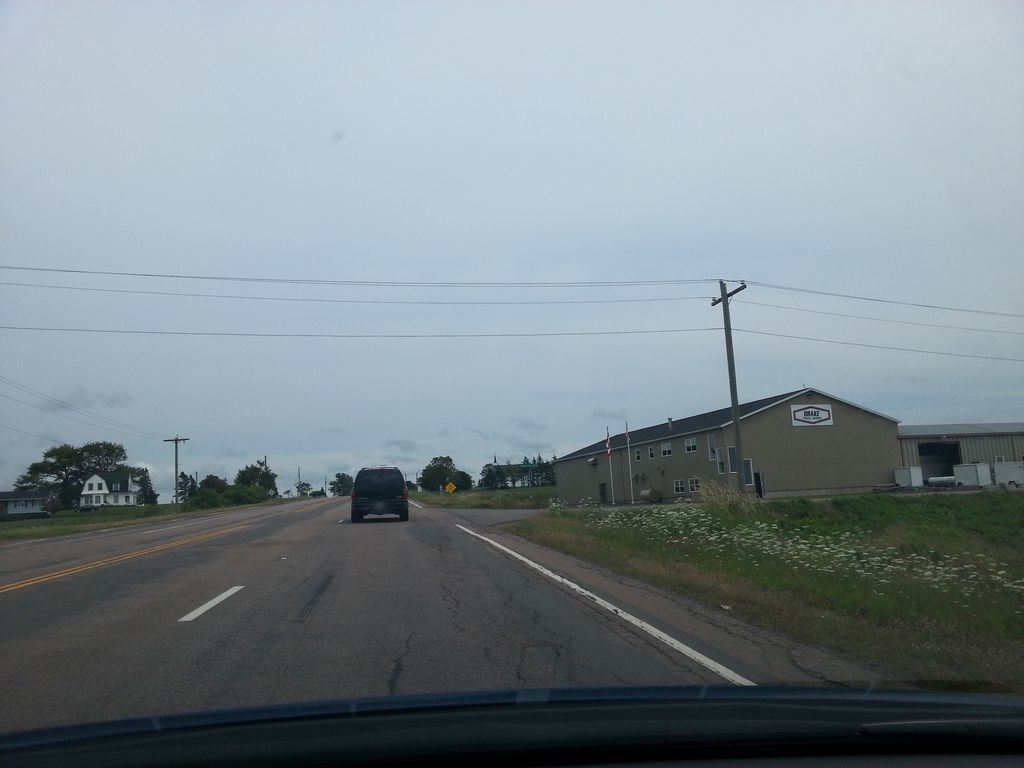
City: charlottetown